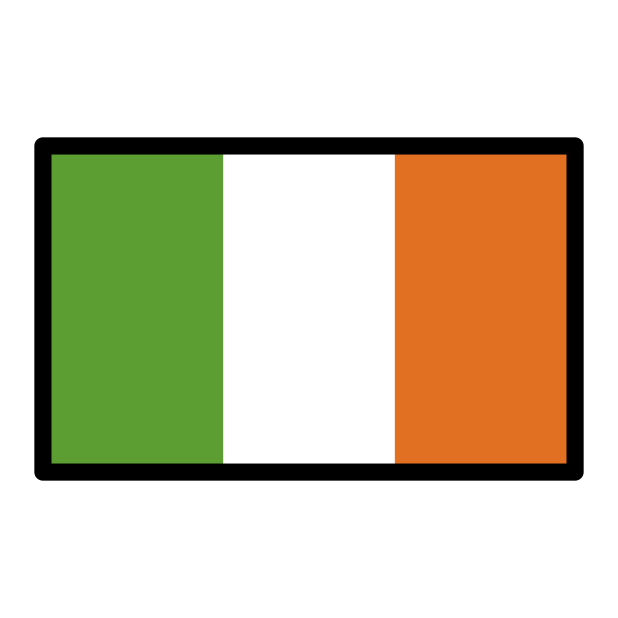
flag: Ireland